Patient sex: M
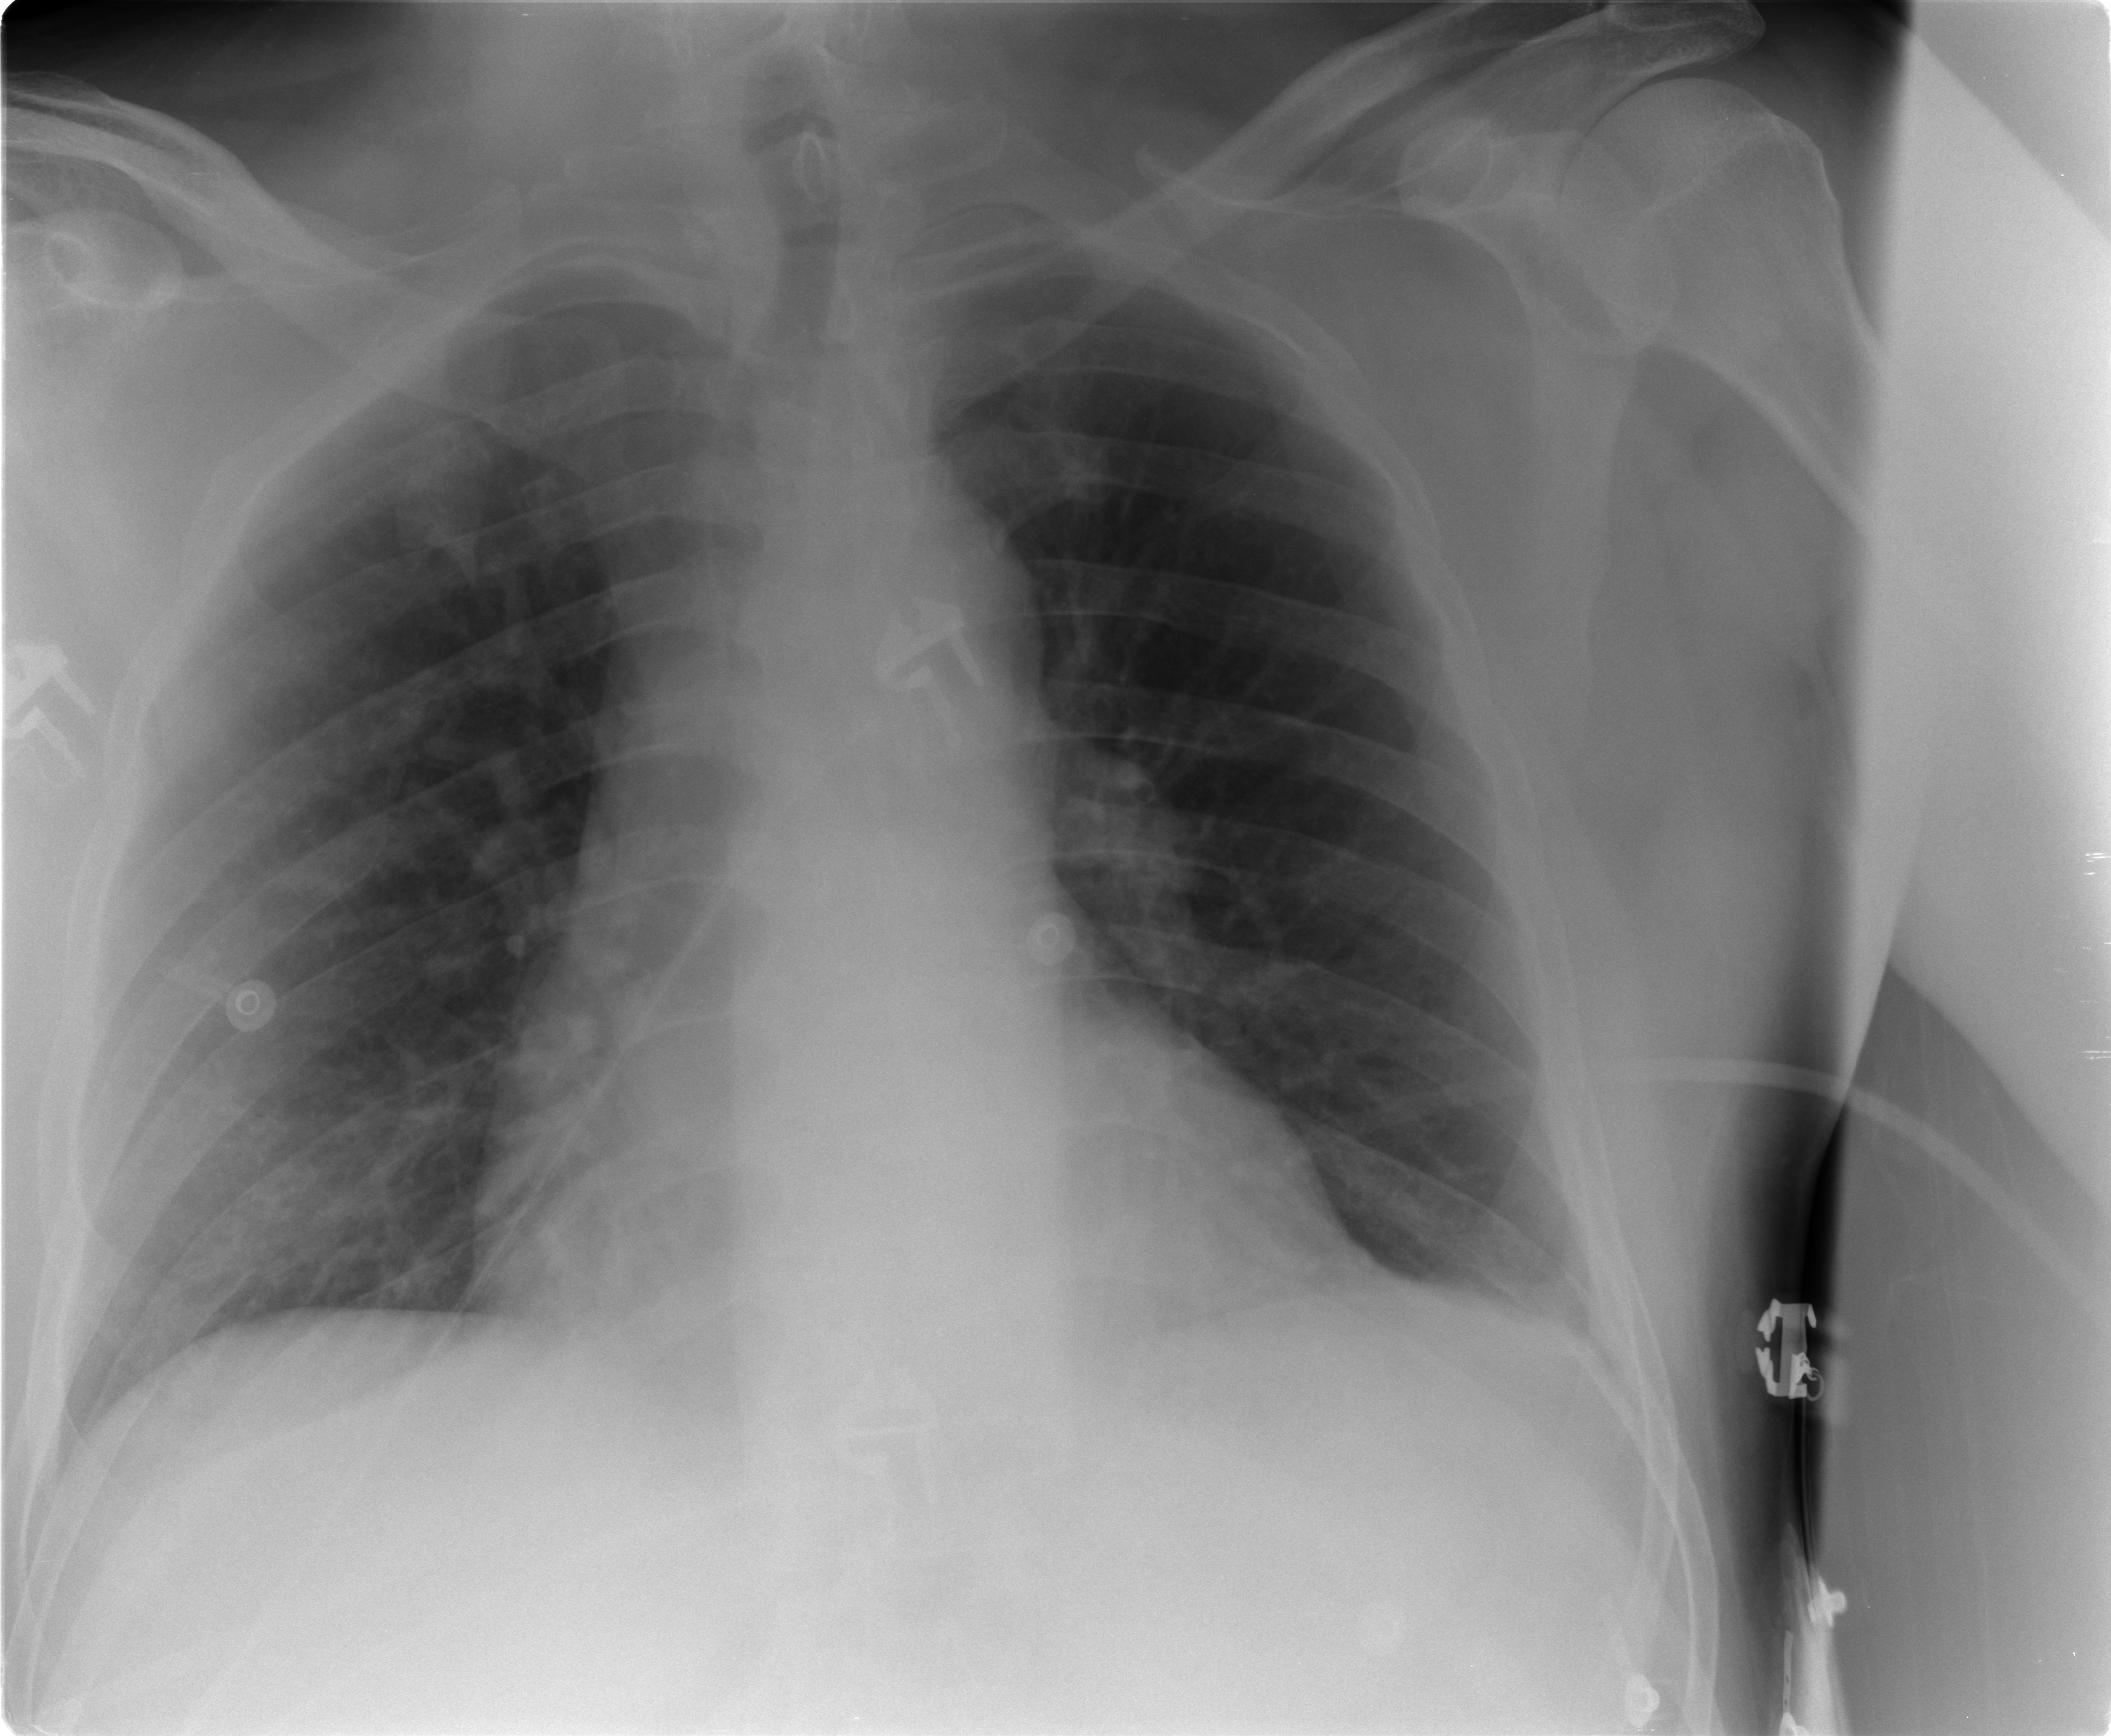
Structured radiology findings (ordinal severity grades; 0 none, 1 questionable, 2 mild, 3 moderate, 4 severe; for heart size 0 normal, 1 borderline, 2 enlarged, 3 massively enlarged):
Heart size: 1
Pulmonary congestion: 2
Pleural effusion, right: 0
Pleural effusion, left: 0
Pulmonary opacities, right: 0
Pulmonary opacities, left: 0
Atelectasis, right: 0
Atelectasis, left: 0